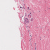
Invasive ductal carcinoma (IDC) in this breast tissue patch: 0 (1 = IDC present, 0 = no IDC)